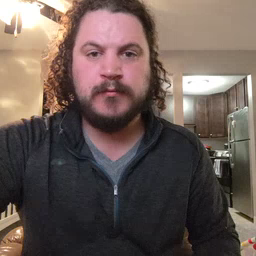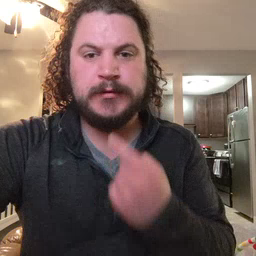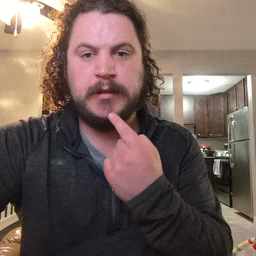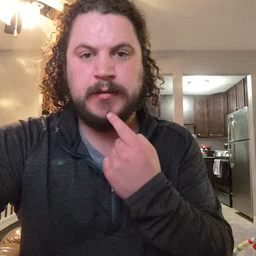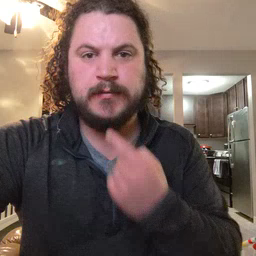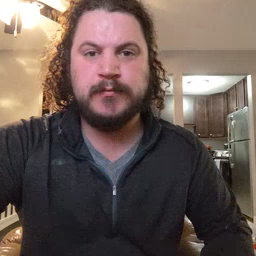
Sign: say